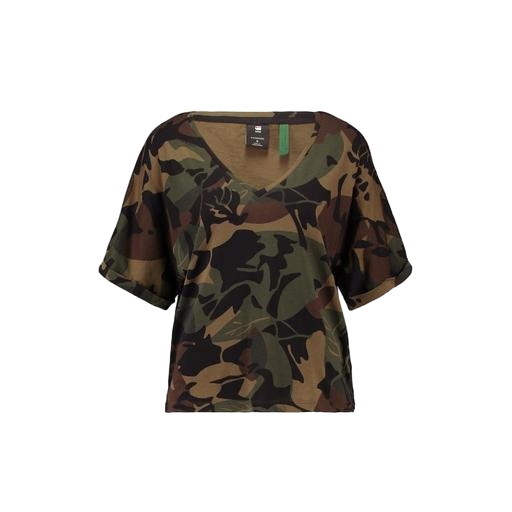
camo oversized airtex tee, green camo mini tee, green camo print tee, white background